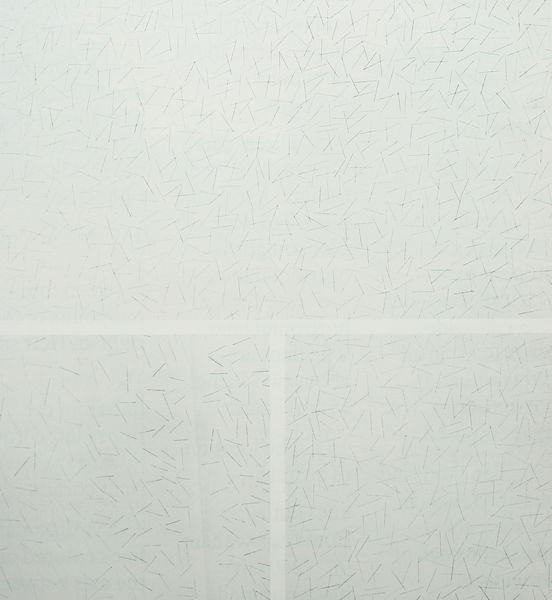
Titel: Ten thousand one-inch (2.5 cm) lines evenly spaced on each of six walls
Künstler: Sol Lewitt
Standort: Varese
Institution: Privatsammlung
Schlagwörter: weiß, grau, wand, bild, feld, felder, moderne, abstrakt, modern, monochrom, linien, striche, abstraktion, punkte, vier, kreuz, rechteck, strich, entwurf, quadrate, konstruktion, lewitt, quadrat, punktiert, sol lewitt, formalismus, zwei quadrate